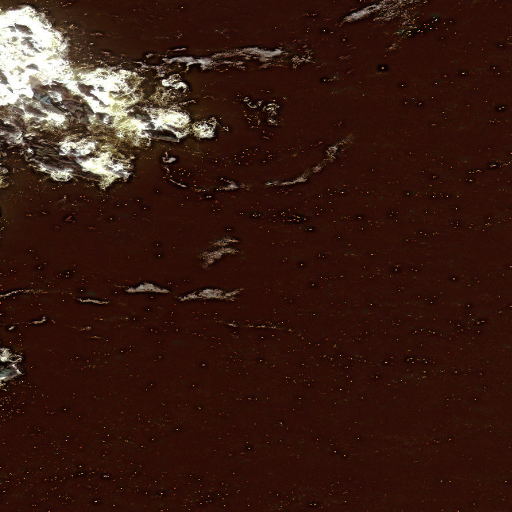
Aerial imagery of island in Alaska named Dinkum Rocks containing only unknown